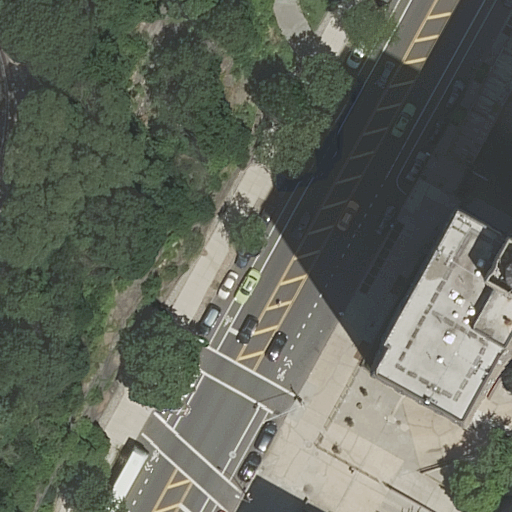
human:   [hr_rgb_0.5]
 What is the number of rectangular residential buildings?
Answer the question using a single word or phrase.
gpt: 1

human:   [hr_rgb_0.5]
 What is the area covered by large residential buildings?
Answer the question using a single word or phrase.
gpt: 712m2

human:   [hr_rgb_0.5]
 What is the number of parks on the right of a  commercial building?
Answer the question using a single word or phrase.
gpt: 0

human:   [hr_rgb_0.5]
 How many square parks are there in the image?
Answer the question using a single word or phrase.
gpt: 0

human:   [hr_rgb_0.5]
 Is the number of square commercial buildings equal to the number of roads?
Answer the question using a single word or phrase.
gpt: no

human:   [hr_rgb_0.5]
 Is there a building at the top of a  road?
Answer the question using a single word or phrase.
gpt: yes

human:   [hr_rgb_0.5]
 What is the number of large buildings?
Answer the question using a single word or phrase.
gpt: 1

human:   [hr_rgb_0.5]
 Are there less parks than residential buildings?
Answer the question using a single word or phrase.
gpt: yes

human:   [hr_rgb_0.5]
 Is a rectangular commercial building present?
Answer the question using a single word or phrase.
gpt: no

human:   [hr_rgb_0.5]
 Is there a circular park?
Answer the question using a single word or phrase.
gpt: no

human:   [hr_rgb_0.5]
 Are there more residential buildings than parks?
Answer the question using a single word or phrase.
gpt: yes

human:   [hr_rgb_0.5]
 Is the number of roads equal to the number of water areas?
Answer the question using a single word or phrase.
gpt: no

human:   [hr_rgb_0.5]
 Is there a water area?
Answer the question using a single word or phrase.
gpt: no

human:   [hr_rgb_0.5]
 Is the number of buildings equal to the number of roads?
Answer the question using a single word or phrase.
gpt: no

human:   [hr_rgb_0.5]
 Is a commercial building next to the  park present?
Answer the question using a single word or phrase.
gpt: no

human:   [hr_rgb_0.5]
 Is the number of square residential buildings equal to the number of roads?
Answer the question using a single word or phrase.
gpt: no

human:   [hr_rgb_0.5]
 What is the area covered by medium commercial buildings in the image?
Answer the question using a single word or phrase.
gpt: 0m2

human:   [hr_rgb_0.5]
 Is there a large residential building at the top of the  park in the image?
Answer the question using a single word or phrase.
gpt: no

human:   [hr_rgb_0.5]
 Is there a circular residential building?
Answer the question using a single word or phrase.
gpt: no

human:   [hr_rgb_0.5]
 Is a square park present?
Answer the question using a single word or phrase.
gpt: no

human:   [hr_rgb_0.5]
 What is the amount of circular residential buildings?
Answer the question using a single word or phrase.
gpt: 0

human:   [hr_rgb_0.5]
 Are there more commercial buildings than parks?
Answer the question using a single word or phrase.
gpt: no

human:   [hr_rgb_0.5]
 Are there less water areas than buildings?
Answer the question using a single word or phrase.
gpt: yes

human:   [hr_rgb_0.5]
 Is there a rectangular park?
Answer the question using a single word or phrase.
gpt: yes

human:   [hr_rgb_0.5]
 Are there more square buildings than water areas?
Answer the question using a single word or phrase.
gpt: no

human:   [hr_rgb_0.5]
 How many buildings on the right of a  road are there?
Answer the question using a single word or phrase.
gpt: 2

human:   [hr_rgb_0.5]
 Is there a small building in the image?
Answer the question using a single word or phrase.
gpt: yes

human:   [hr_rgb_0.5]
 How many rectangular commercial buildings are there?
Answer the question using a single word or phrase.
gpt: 0

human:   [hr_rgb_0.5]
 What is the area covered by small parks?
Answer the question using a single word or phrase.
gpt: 0m2

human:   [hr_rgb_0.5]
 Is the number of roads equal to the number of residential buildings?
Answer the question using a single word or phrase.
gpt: no

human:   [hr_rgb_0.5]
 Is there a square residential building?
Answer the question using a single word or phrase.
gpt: no

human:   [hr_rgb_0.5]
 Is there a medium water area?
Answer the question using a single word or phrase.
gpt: no

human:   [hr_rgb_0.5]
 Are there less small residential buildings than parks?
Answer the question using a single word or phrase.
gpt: no

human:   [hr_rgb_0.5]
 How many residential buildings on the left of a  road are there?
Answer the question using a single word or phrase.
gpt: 0

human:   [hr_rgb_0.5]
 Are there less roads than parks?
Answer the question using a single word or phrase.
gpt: no

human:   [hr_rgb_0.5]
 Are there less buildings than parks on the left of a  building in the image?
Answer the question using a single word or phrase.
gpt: no